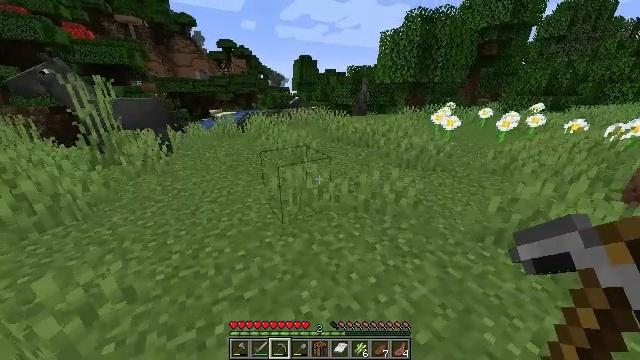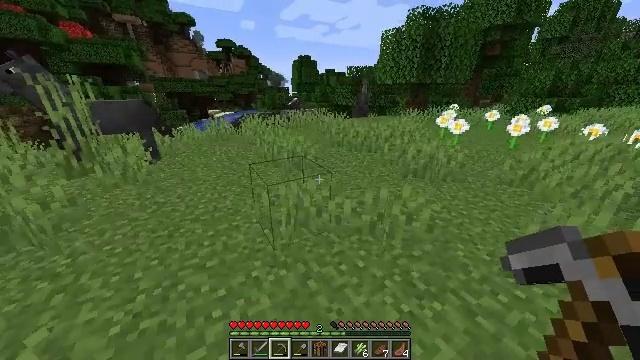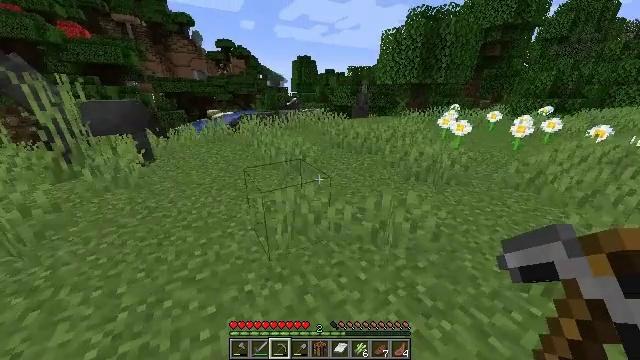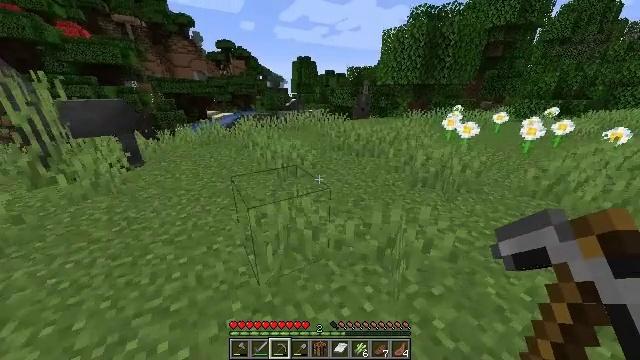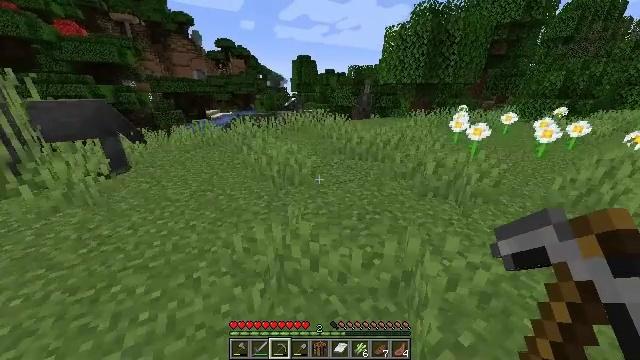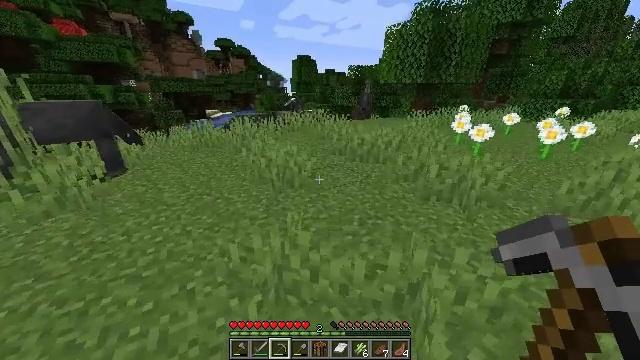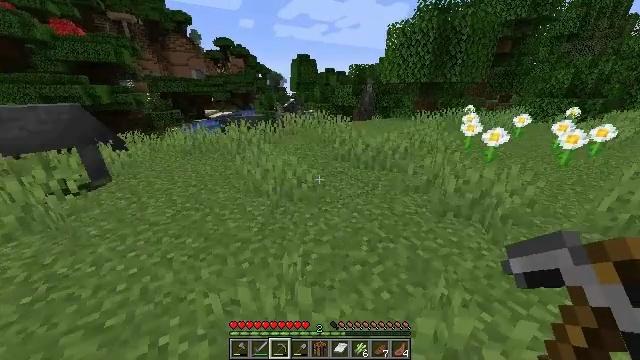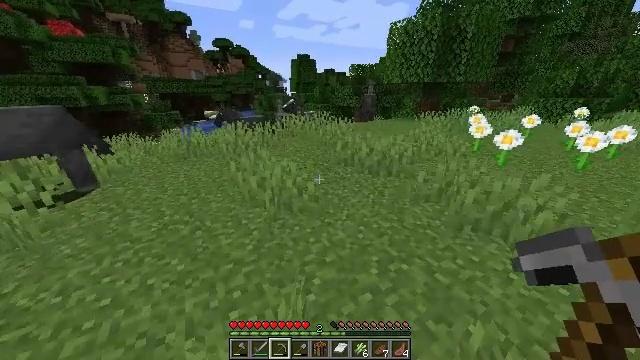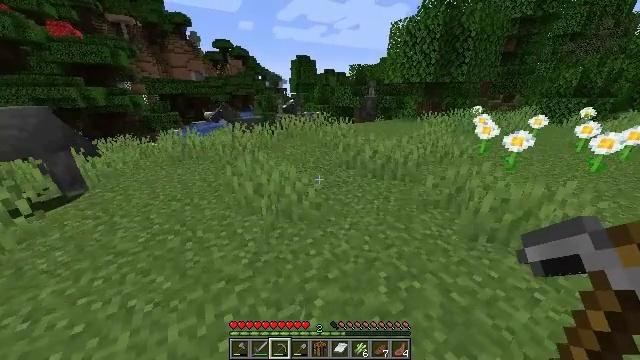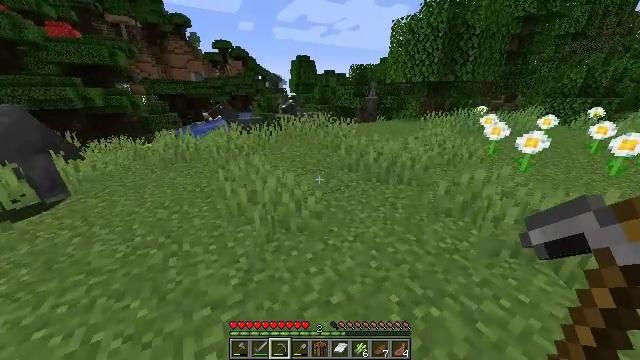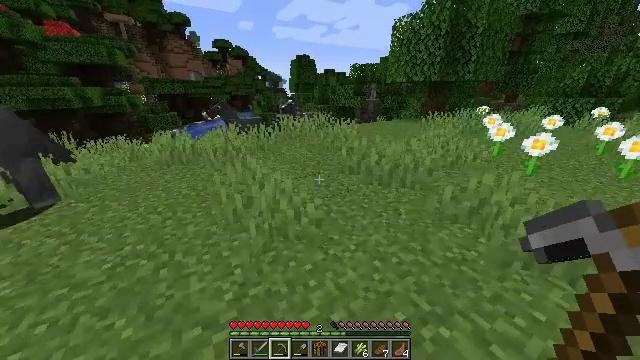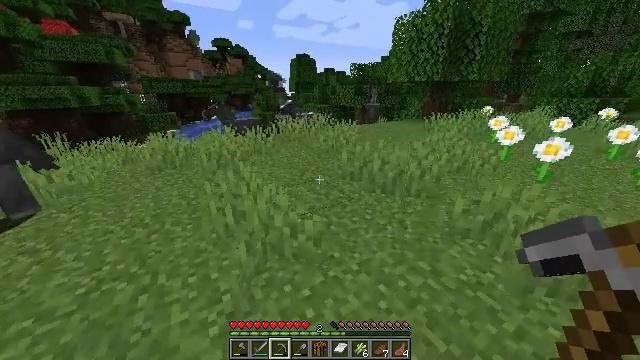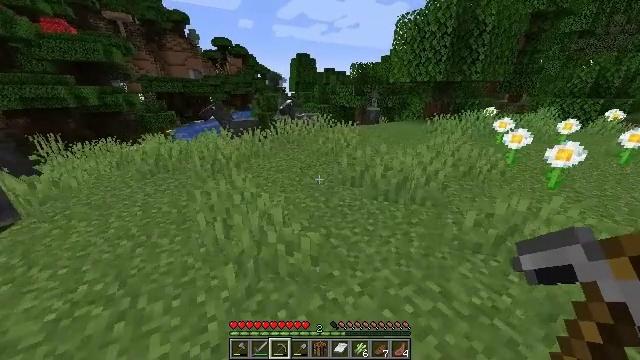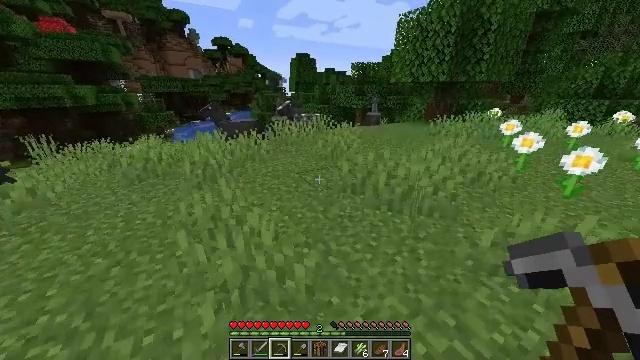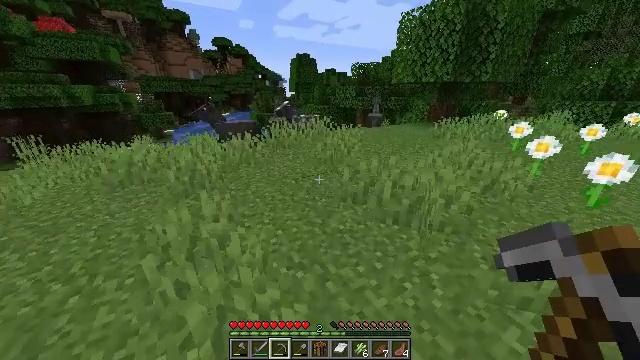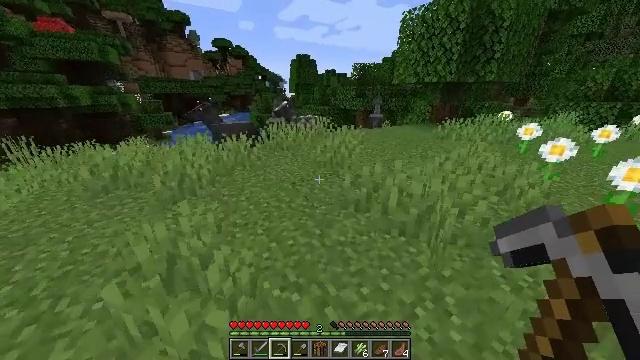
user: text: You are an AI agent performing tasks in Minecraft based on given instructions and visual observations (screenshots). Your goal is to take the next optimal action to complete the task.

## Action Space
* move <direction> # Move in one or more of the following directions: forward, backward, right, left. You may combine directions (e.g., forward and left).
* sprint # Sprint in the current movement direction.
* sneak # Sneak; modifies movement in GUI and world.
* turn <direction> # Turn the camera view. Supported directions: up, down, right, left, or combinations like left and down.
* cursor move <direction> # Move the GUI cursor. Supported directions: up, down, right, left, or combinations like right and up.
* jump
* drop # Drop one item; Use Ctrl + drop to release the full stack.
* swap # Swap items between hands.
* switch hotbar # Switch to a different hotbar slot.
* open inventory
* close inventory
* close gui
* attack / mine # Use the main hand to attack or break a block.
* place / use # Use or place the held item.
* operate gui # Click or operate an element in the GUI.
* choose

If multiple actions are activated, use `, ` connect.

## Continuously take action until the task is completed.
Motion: motion action
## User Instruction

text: Break the grass block.
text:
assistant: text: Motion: move forward
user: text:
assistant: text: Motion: move forward
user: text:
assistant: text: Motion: move forward
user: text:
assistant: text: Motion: move forward
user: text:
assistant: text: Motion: move forward
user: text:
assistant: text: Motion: move forward
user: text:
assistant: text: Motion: move forward
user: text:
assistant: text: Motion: move forward
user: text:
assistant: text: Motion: move forward
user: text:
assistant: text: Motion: move forward
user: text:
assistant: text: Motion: move forward
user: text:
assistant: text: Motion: move forward
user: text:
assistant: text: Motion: move forward
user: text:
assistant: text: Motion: move forward
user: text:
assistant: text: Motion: move forward
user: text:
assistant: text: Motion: move forward
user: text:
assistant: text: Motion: move forward
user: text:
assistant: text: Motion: move forward
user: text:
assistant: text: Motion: move forward
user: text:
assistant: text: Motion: move forward
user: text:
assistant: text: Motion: move forward
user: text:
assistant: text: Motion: move forward
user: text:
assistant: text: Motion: move forward
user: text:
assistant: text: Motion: move forward
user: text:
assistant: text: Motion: move forward
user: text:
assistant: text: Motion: move forward
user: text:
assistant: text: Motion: move forward
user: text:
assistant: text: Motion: move forward
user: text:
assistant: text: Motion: move forward
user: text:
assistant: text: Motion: move forward